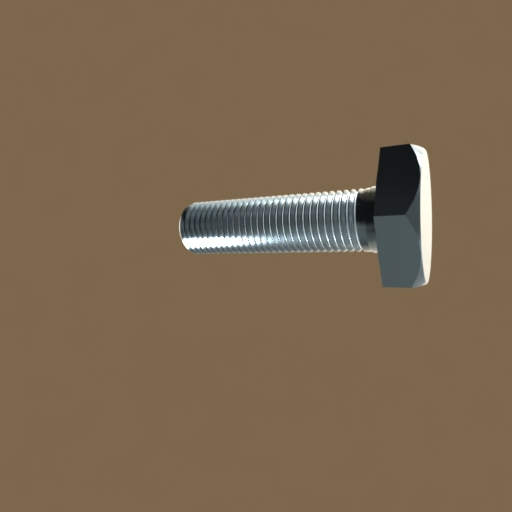
Label: bolt